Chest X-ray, PA view. Patient: 19 years old, sex M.
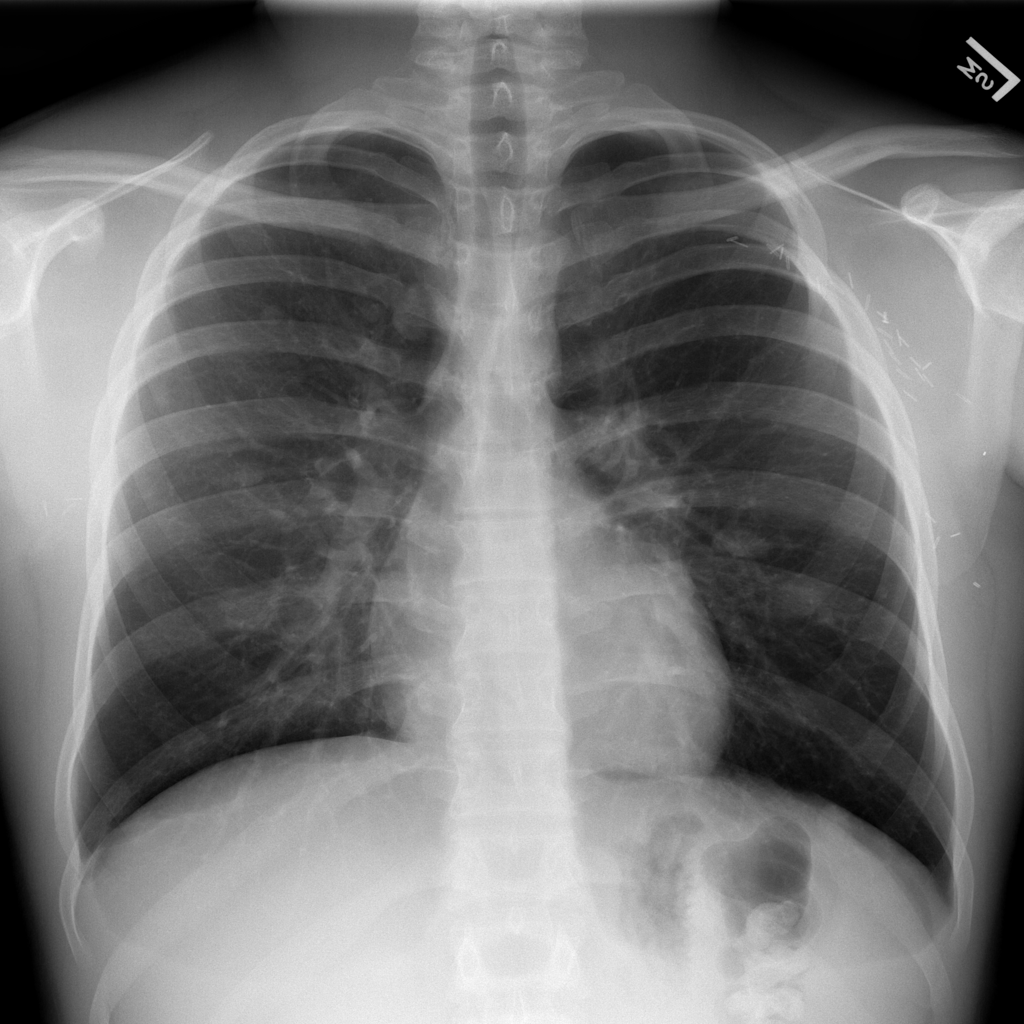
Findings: No Finding